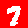
Digit: 7